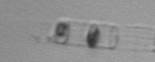
Label: Skeletonema